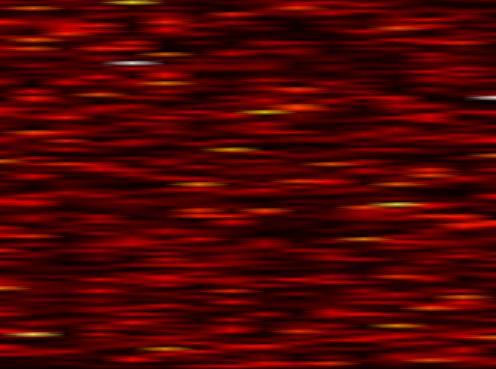
Label: FBMC